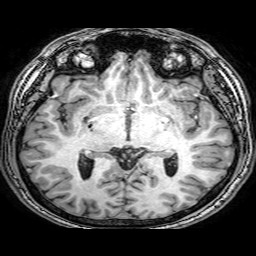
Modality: T1w
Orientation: coronal
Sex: male
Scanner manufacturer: philips
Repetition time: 0.008126 s
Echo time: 0.00373 s